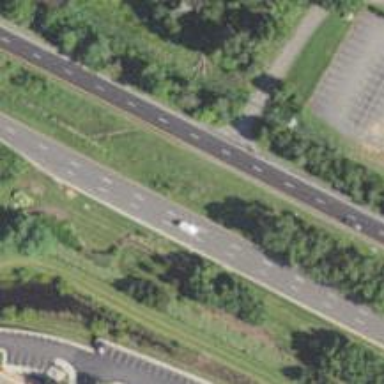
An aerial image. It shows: Asphalt trunk highway classified as expressway.